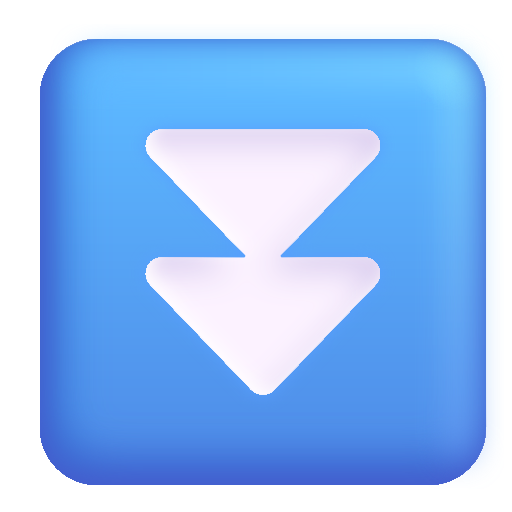
fast down button color